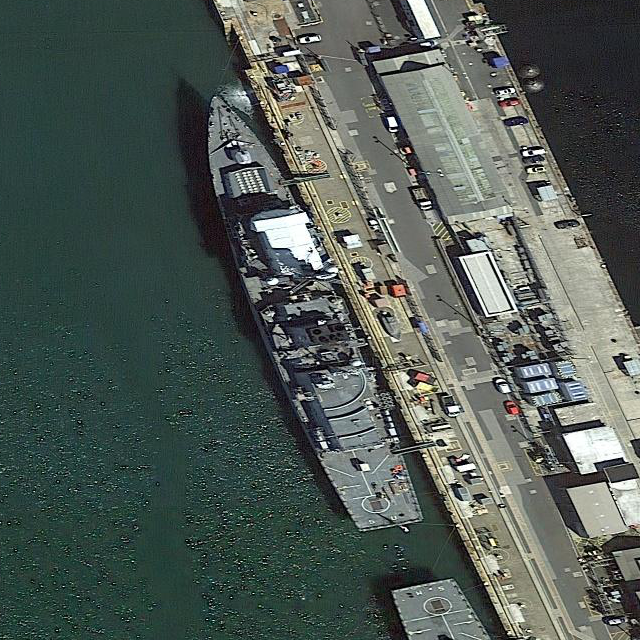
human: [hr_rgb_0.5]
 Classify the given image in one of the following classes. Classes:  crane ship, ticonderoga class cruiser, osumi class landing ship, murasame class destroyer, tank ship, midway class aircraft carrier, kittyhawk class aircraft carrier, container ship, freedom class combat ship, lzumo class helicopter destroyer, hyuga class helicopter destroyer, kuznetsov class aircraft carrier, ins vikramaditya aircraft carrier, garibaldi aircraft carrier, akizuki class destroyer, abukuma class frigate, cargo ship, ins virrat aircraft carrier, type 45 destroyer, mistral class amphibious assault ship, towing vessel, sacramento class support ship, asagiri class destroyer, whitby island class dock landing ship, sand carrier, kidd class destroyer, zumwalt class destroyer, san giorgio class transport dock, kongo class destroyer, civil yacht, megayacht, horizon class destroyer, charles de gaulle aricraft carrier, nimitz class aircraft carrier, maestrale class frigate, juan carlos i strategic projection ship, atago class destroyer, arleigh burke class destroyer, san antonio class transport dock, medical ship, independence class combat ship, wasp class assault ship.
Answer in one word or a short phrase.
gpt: Type 45 destroyer